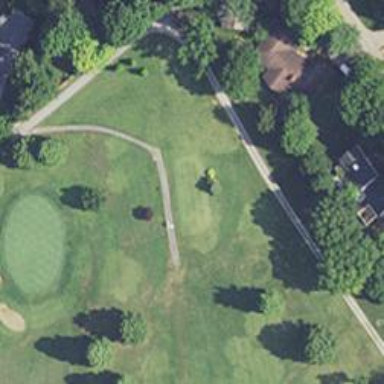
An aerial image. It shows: Service road designated as golf cart path.